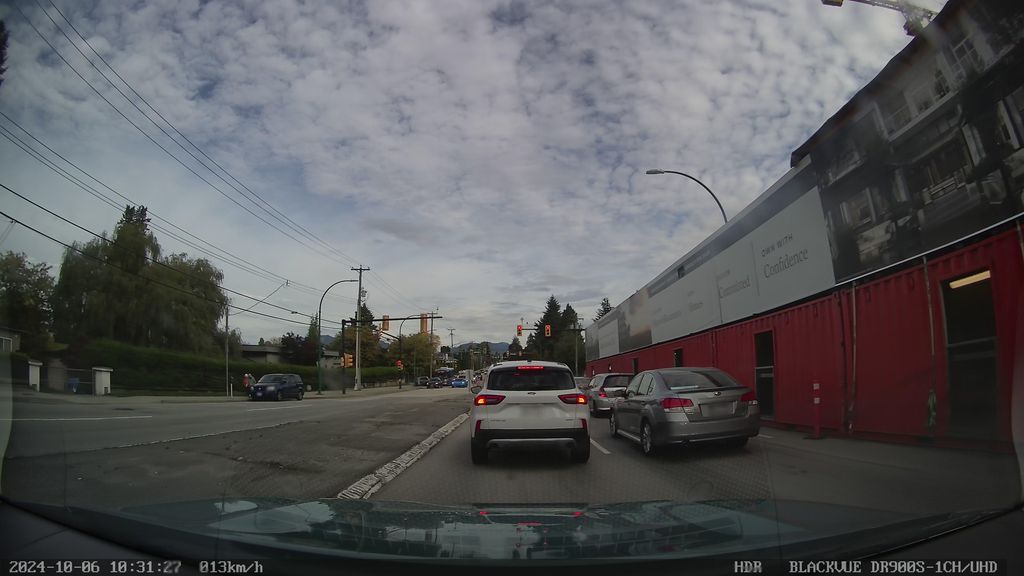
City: vancouver